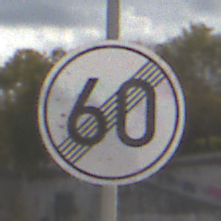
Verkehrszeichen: EndeGeschwindigkeit60
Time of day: MorningAfternoon
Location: Outdoor (Suburban)
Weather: PartlyCloudy
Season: NotSpecified
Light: Natural